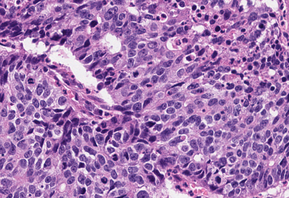
Tumor epithelial tissue: yes
Tumor-associated stroma tissue: no
Normal tissue: no